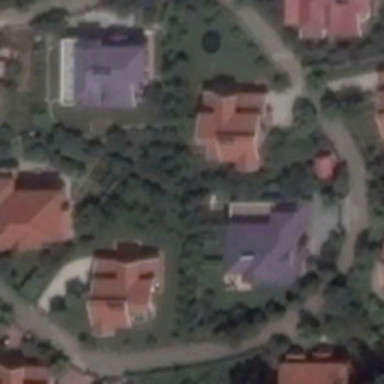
Many residential houses are on the lawn, like straight line,like ring .